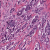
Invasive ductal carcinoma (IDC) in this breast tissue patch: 1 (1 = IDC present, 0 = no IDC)